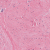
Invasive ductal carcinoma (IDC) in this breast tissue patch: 0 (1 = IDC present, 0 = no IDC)